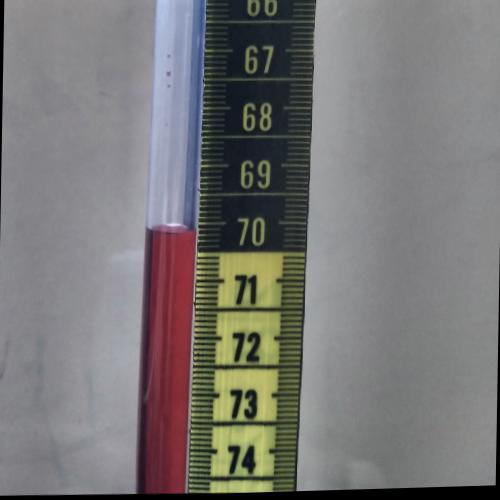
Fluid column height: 70.1 cm